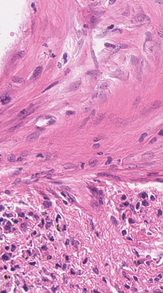
Tumor epithelial tissue: no
Tumor-associated stroma tissue: yes
Normal tissue: no